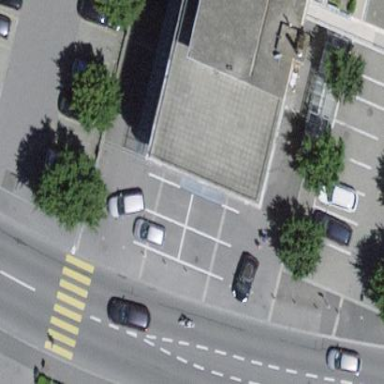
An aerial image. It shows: Building with flat roof.